Question: Sorry if this is a very basic question but I've googled and can't find any answear on this question.
So I've generated a angular project with "yo angular". My project is completed and now I wishes to build it so everything is minified and placed in a "dest" folder. How do I do this? I run "grunt server". Is this correct if you wish to build a project?
I get this:

"Nothing to compile". I thought everything was prepared when I uses yeoman? Should I modify gruntfile.js somehow?
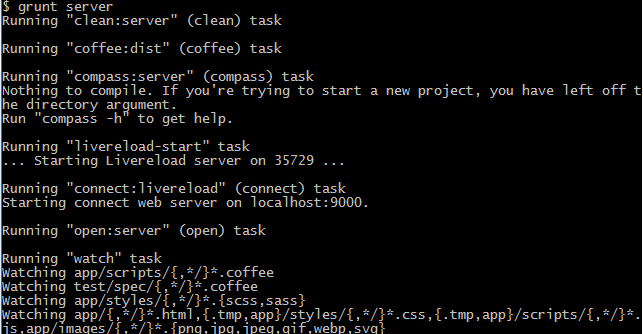
Answer: No grunt server is to run a test version on server.
You have to run "grunt"
In fact you have a GruntFile.js in your project.
This file is your build a little bit like maven.
In this gruntFile you'll see differents micro tasks like ngmin, conca, and something more. I suggest you to understand and study all these tasks really.
Then you have this :
'''
grunt.registerTask('default', [
'jshint',
'test',
'build'
]);
'''
So here we're saying ok the default task, the default command : 'grunt' will run these others tasks : jshint (code quality parser), test (jasmine and angular scenario via Karma runner) then build !
Hope it helps